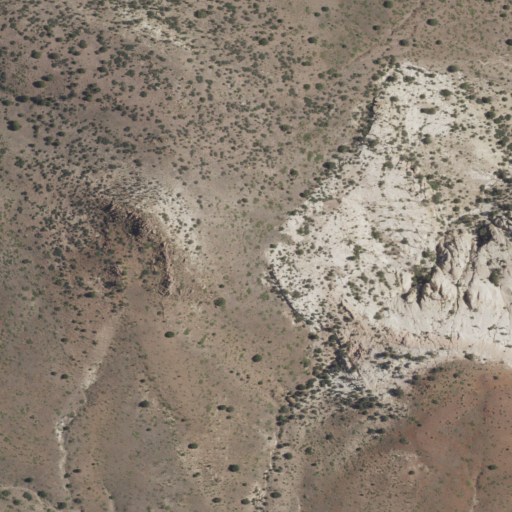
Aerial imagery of mountain in New Mexico named Log Springs Mountain containing grassland, shrub, and barren land